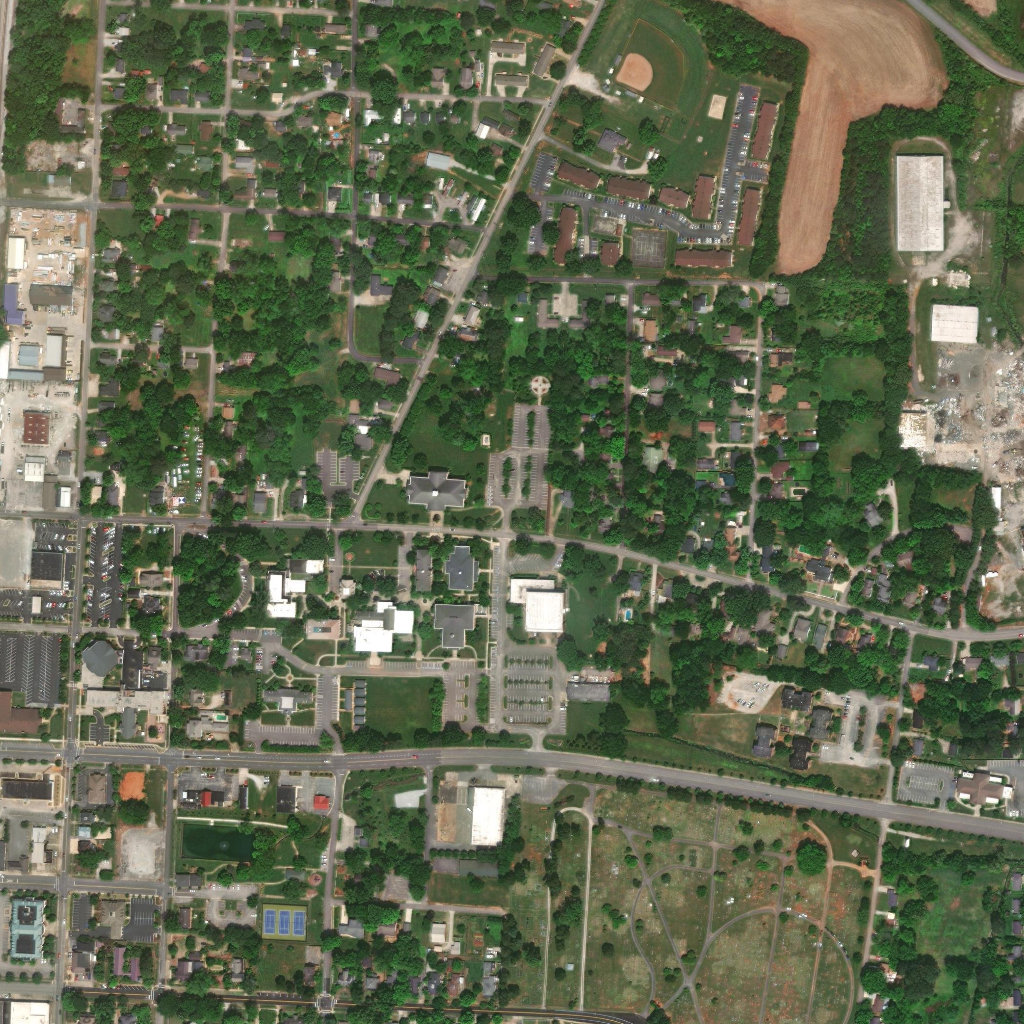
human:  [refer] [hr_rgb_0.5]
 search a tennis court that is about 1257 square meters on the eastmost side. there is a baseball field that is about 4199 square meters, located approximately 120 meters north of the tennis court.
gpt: <box>[[61, 22, 65, 26, 0]]</box>

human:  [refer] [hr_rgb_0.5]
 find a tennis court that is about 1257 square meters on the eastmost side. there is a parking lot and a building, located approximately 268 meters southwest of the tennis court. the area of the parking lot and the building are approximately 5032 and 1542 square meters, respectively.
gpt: <box>[[61, 22, 65, 26, 0]]</box>

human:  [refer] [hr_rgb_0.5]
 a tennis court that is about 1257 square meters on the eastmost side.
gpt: <box>[[61, 22, 65, 26, 0]]</box>